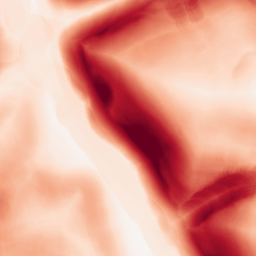
Category: morphological
Decomposition family: morphological_gradient
Decomposition parameters: size: 15
shape: disk
Upsampling method: cubic_catmull_rom
Upsampling parameters: scale: 4
Upsampling scale: 4